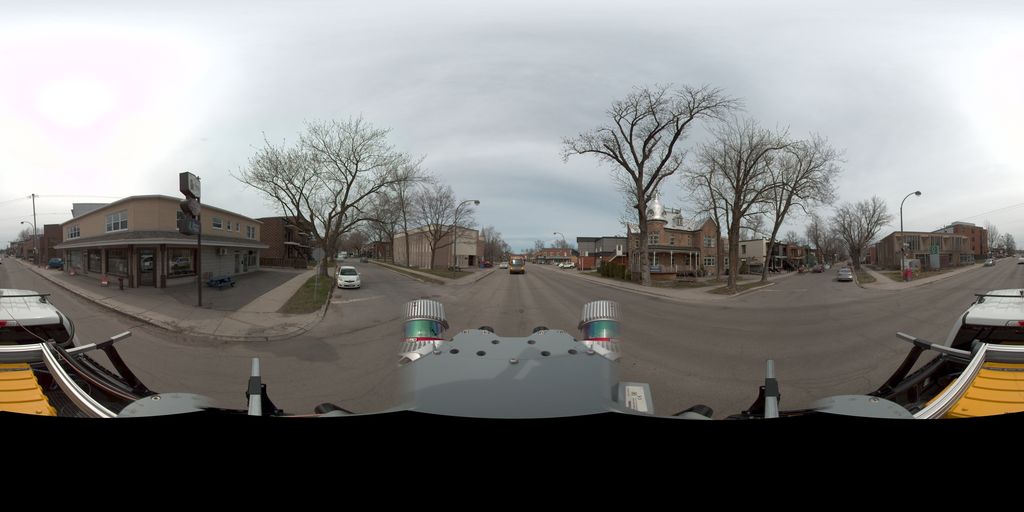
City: quebec_city